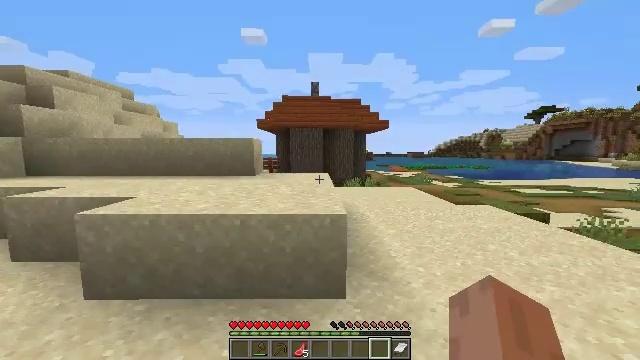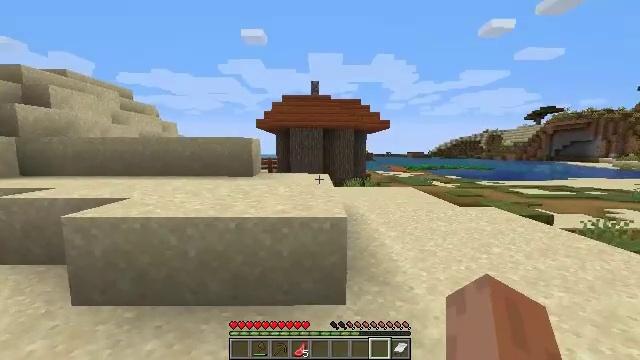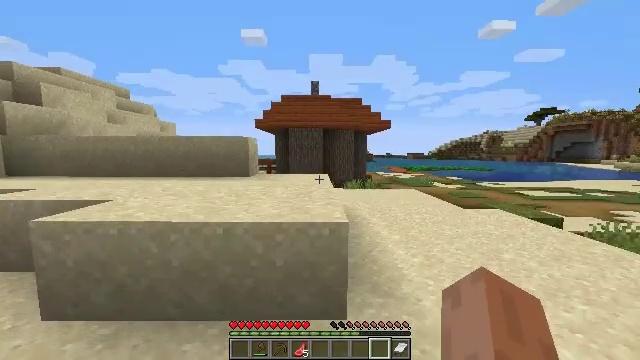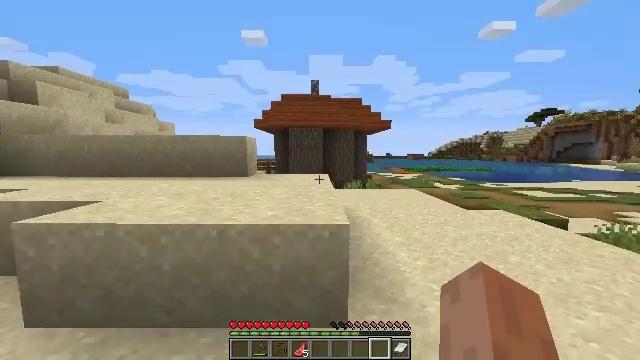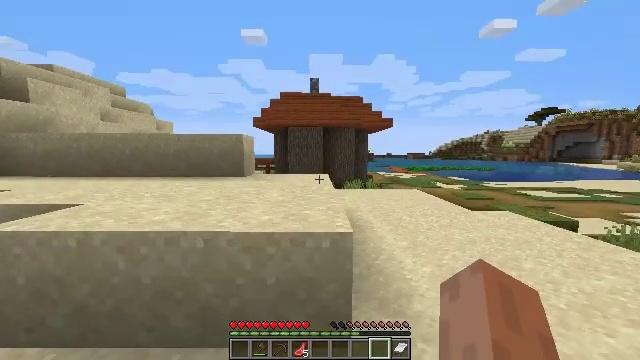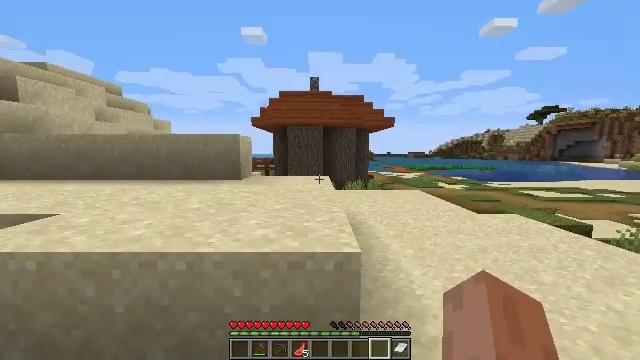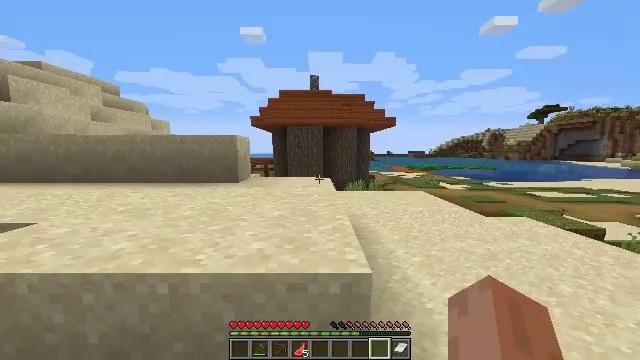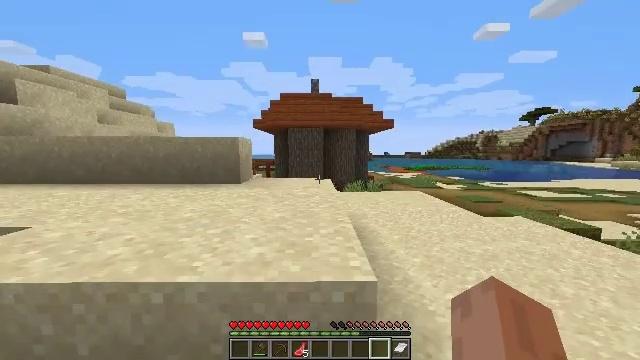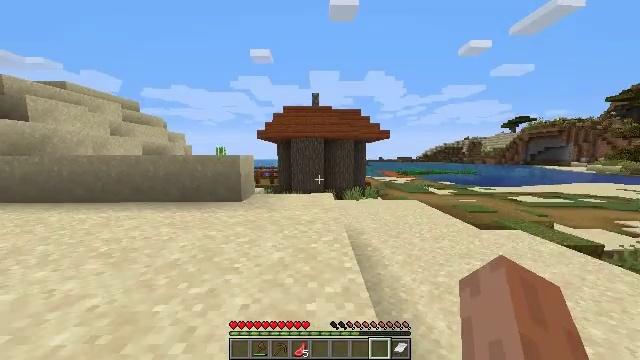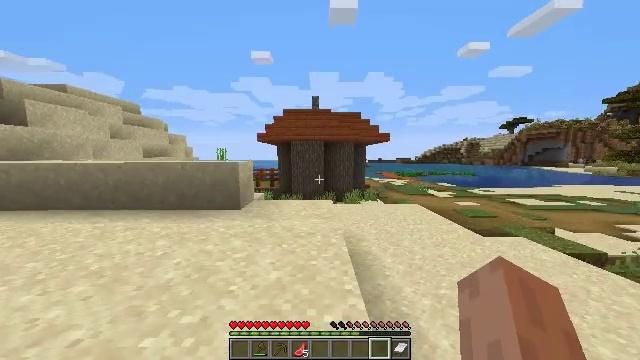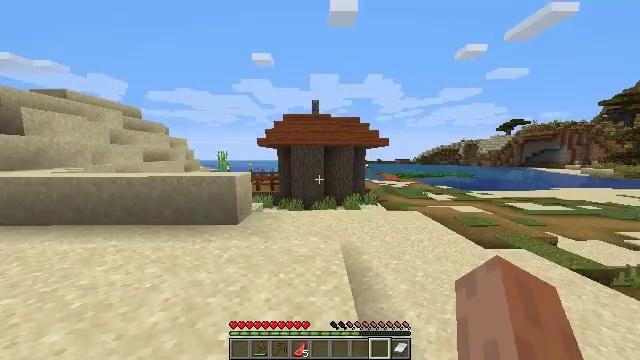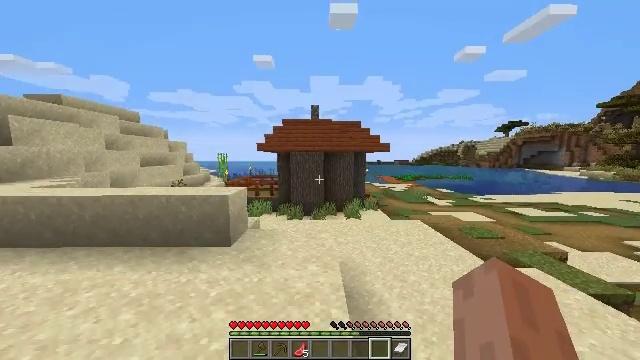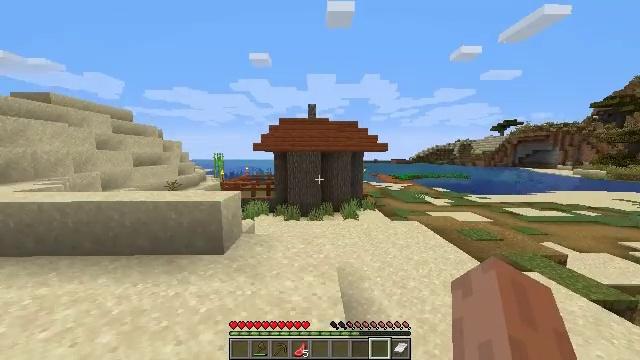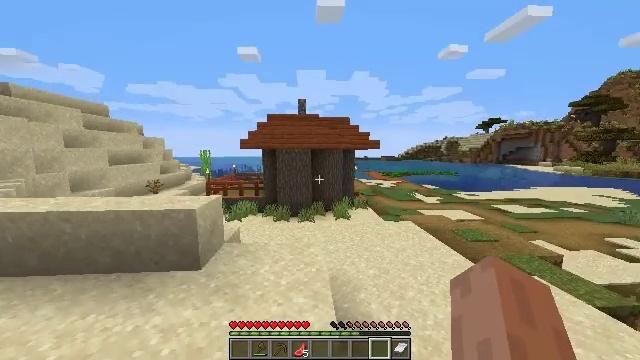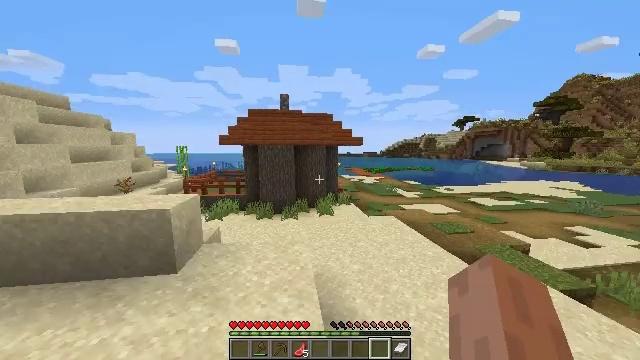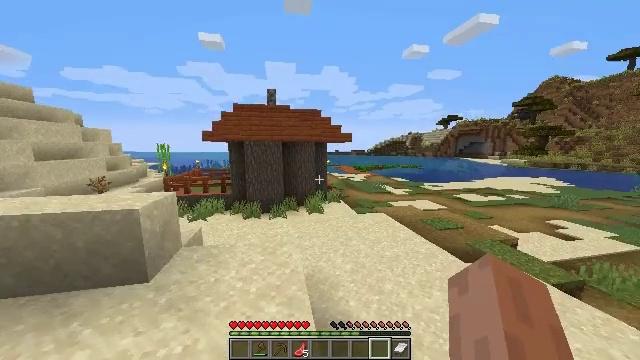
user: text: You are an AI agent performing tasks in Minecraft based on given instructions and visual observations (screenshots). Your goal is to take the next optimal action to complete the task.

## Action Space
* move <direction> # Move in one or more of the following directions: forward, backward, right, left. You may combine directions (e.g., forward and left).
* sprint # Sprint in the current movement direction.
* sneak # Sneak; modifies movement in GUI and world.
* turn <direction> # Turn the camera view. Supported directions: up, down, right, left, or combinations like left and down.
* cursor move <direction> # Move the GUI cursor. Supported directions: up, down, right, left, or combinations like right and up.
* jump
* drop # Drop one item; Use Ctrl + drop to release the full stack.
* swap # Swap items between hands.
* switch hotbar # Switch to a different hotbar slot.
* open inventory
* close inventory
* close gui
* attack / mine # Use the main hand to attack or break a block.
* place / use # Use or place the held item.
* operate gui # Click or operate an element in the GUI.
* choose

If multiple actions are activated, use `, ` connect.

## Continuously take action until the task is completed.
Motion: motion action
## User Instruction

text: Mine the smoker to break it.
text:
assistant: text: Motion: move forward
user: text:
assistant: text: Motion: move forward
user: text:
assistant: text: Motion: move forward
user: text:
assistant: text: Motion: move forward
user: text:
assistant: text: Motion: move forward
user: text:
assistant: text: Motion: move forward, sprint
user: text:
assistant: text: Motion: move forward, sprint
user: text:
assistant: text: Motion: move forward, sprint, jump
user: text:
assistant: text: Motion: move forward, sprint, jump
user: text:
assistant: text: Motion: move forward, jump
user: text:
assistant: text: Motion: move forward, jump
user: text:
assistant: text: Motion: move forward, jump
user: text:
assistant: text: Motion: move forward, turn right
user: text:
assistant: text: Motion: move forward, turn right
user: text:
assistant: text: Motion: move forward, turn right
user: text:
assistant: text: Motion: move forward, turn right
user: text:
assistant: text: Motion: move forward, turn right
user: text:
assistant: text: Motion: move forward
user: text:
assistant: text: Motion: move forward
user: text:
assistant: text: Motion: move forward
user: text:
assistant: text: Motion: move forward
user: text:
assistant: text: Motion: move forward
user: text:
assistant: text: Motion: move forward, jump
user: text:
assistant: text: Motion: move forward, jump
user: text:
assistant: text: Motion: move forward, jump
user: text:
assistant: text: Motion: move forward, jump
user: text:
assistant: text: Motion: move forward, jump
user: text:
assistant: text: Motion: move forward, jump
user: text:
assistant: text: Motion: move forward, jump
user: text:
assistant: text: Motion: move forward, jump